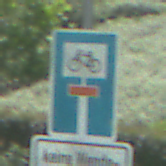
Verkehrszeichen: SackgasseRadverkehrDurchlaessig
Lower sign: HinweisGeaenderteVorfahrtVerkehrsfuehrungVerkehrsregelung3
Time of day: Midday
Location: Outdoor (Nature)
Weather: PartlyCloudy
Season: NotSpecified
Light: Natural